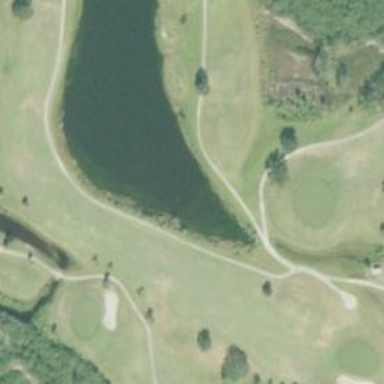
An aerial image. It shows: Golf fairway in the image.